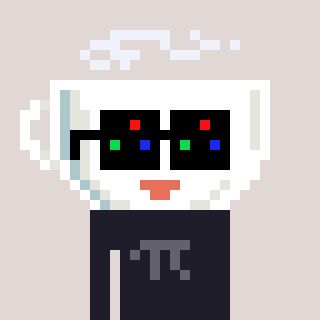
a pixel art character with square black sunglasses, a mug-shaped head and a grayscale-colored body on a warm background